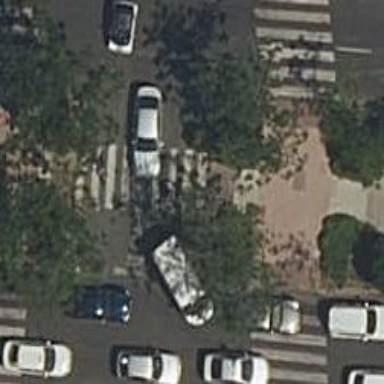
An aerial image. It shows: Marked crossing on the road.